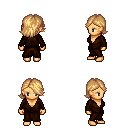
a pixel art fantasy rpg character, female body template, human, tanned skin, brown robe, red pants, light blonde swoop hairstyle, four views (front, back, left, right), 2x2 character sprite sheet, small pixel art, hard edges, no anti-aliasing